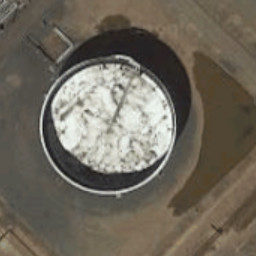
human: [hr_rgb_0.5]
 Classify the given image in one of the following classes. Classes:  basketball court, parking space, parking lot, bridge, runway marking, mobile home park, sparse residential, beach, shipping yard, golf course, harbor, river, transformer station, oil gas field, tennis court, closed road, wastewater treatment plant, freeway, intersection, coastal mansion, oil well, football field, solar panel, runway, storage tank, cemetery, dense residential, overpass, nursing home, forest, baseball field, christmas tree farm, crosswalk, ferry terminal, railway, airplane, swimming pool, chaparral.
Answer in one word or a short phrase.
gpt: storage tank